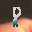
Label: 8